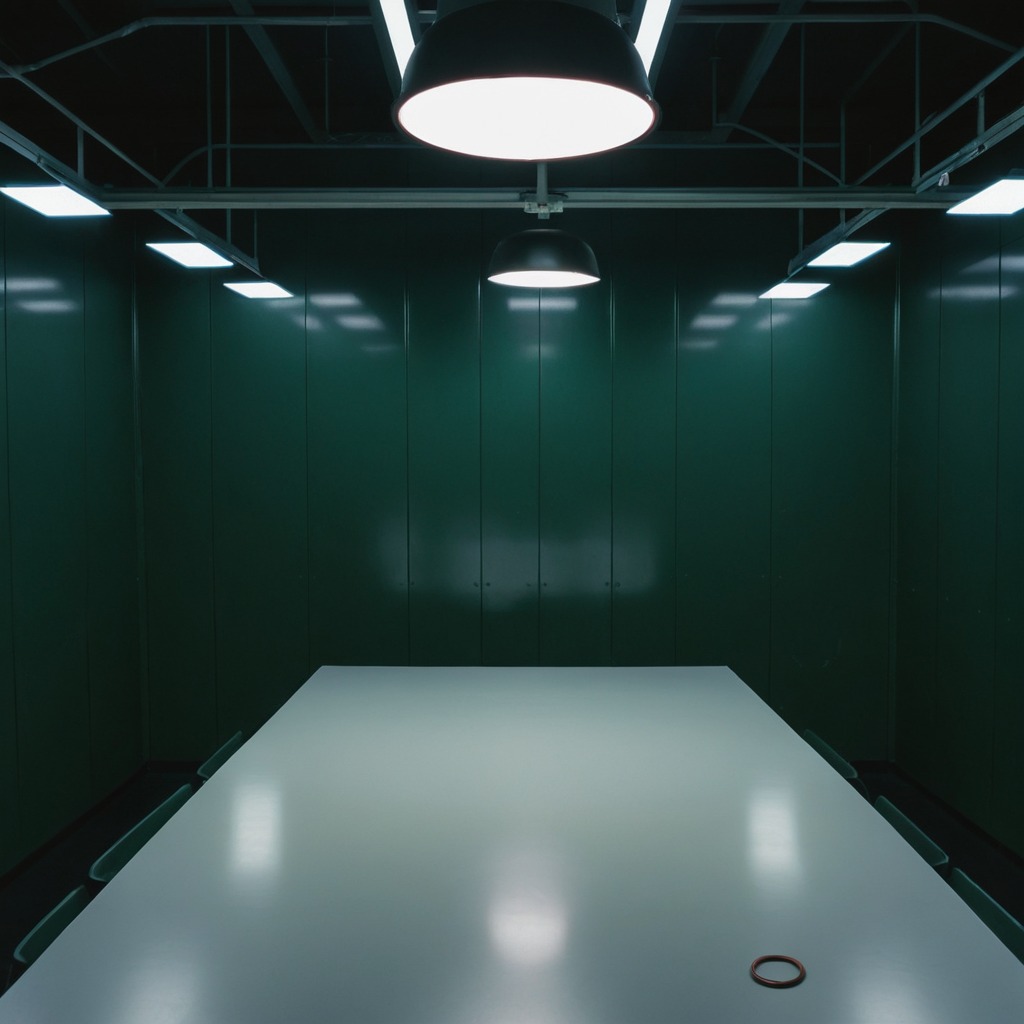
A rubber O-ring is lying on a clean empty table in a railway signal maintenance room lit by harsh overhead fluorescents.